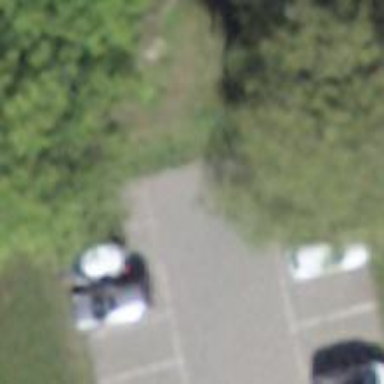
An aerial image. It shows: Road serving as parking aisle.